Question: I'm coloring the fill of a faceted boxplot with geom_rect. When I manually set the fill color color with scale_fill_manual I can't distinguish between the boxplot fill and the geom_rect fill, which screws my legend:

'''
mtcars$type <- "Small"
mtcars$type[mtcars$cyl >= 6] <- "Medium"
mtcars$type[mtcars$cyl >= 8] <- "Big"
mtcars$type <- factor(mtcars$type)
mtcars$typeColor <- "black"
mtcars$typeColor[mtcars$cyl >= 8] <- "white"
mtcars$typeColor <- factor(mtcars$typeColor)
p <- ggplot(mtcars, aes(factor(gear), mpg, fill=factor(gear)))
p <- p + scale_x_discrete()
p <- p + geom_rect(aes(xmin = -Inf, xmax = Inf, ymin = -Inf, ymax = Inf, fill=(typeColor)))
p <- p + geom_boxplot()
p <- p + facet_grid(. ~ type)
p <- p + scale_fill_manual( values = c("black" = "black","white" = "white","3" = "green","4" = "red","5" = "blue"), limits=c("3","4","5"))
show(p)
'''
Any hints how to prevent that?
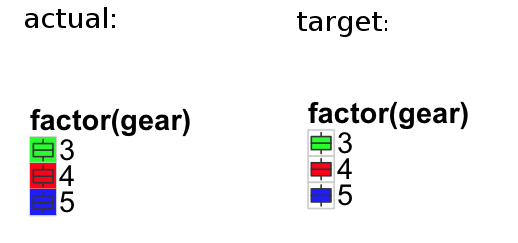
Answer: Tell 'geom_rect' to not show its guide:
'''
ggplot(mtcars, aes(factor(gear), mpg, fill=factor(gear))) +
scale_x_discrete() +
geom_rect(aes(xmin = -Inf, xmax = Inf, ymin = -Inf, ymax = Inf, fill=(typeColor)),
show.legend = FALSE) +
geom_boxplot() +
facet_grid(. ~ type) +
scale_fill_manual(values = c("black" = "black","white" = "white","3" = "green","4" = "red","5" = "blue"),
limits=c("3","4","5"))
'''